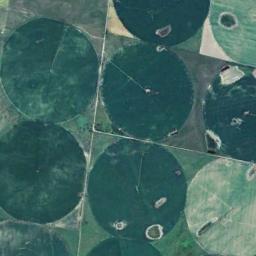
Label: circular_farmland